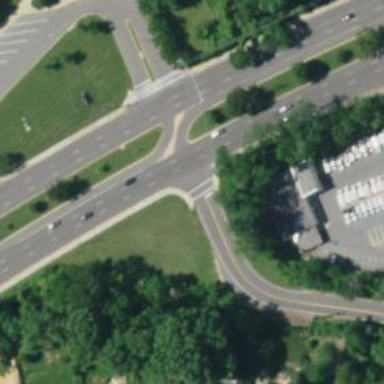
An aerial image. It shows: Asphalt road with primary link designation.